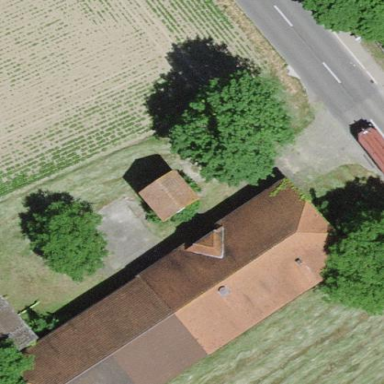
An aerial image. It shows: Barn.